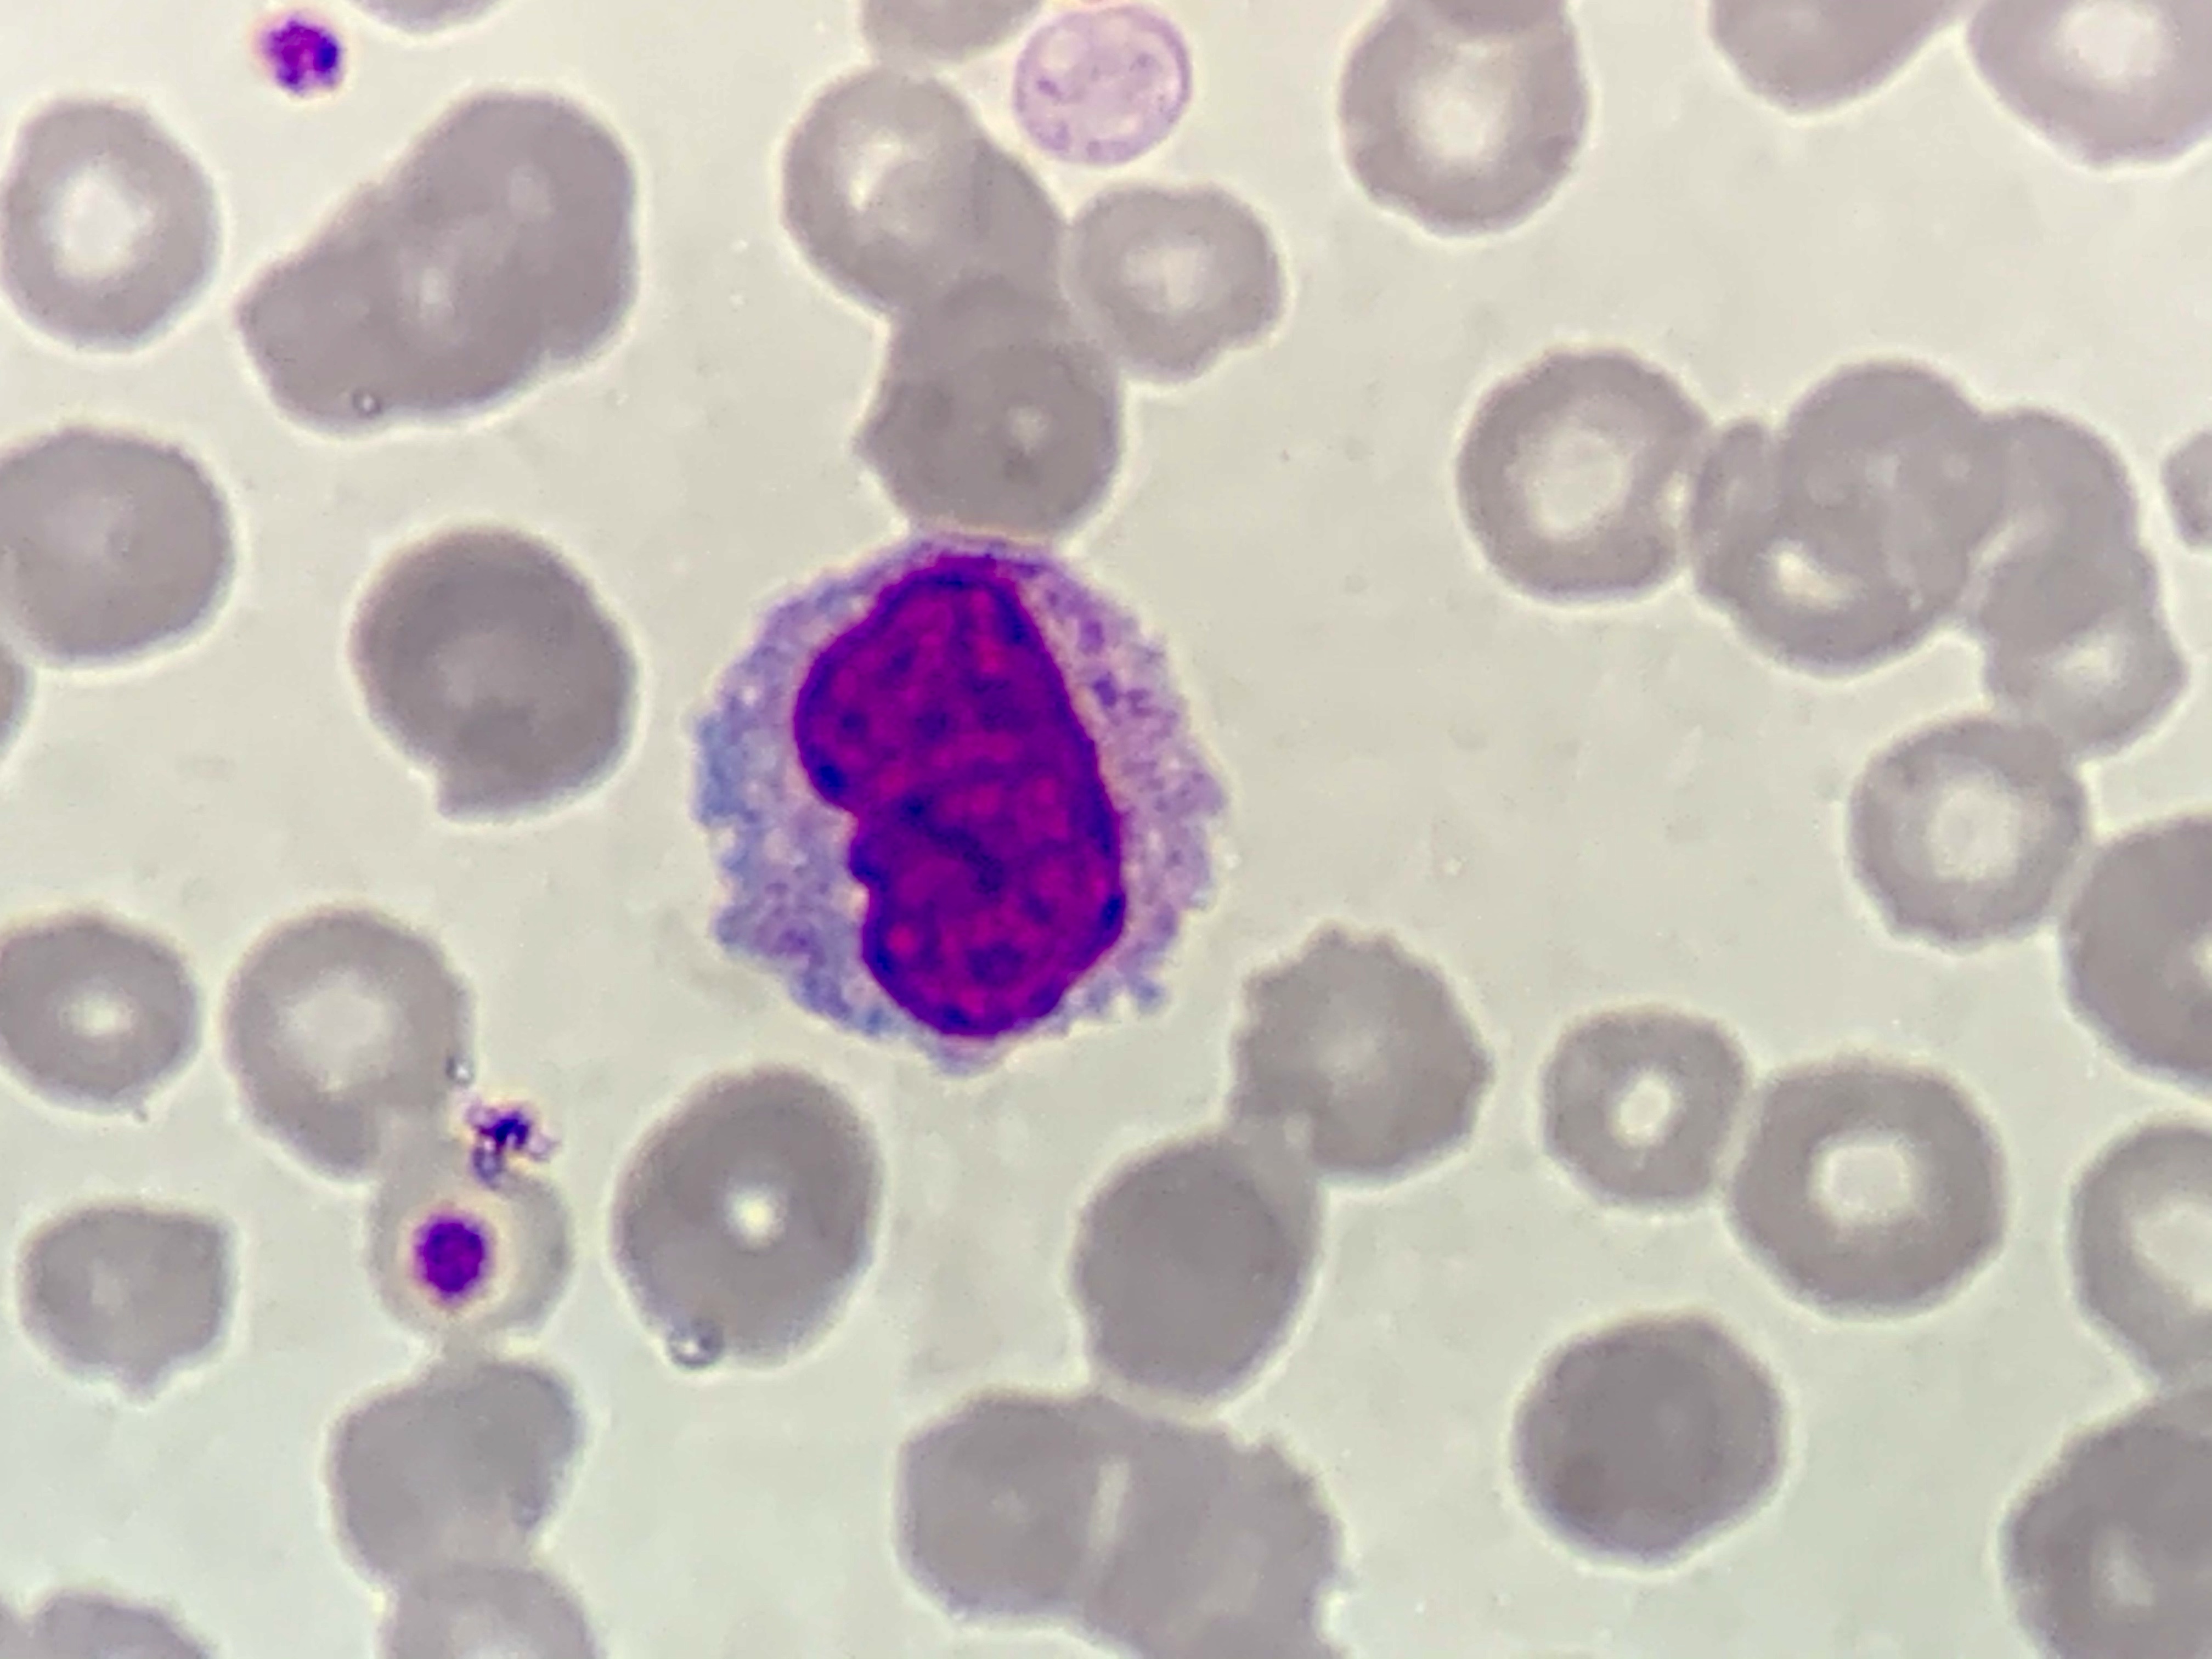
Cell type: MONOCYTES